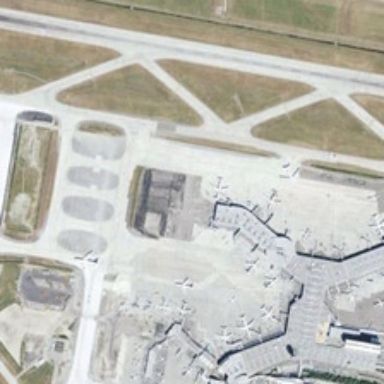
White runways are near a terminal with many planes in an airport .